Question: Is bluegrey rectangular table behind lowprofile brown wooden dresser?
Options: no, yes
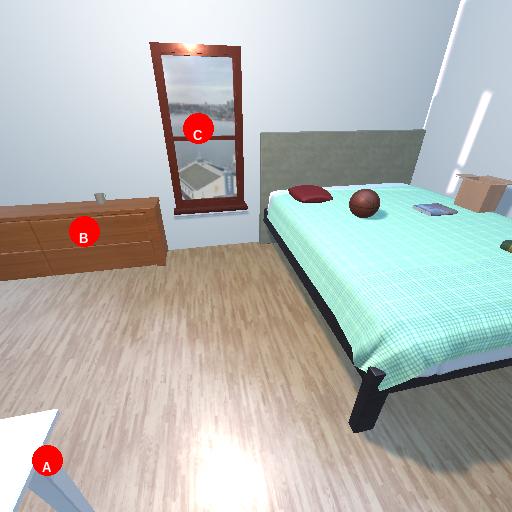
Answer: no